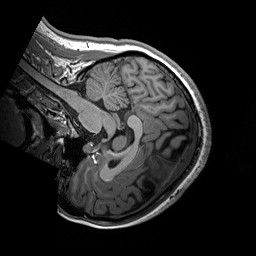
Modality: T1w
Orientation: sagittal
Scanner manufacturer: siemens
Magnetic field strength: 3 T
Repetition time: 2.2 s
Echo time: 0.00244 s